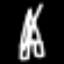
Label: The Eiffel Tower